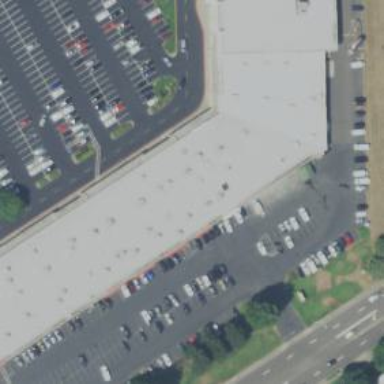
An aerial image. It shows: Car rental facility.